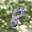
Label: 8